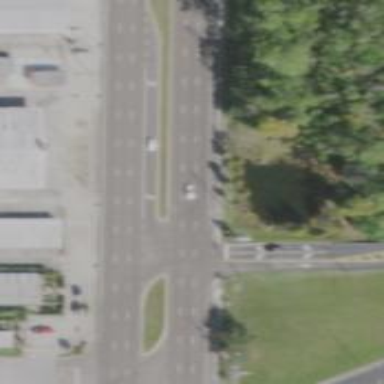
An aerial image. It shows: Secondary link road.